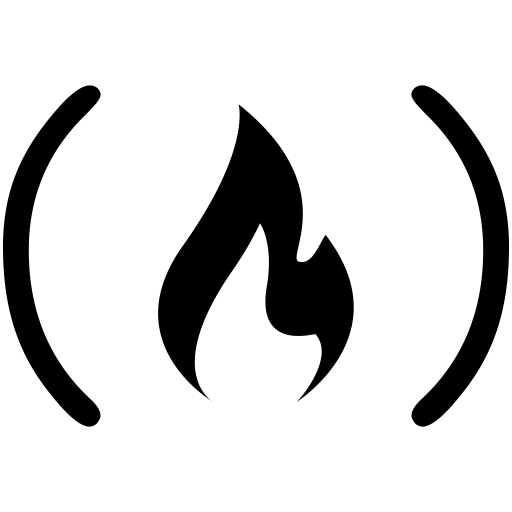
Tags: icon, FontAwesome, fa-icon, brand, free, code, camp